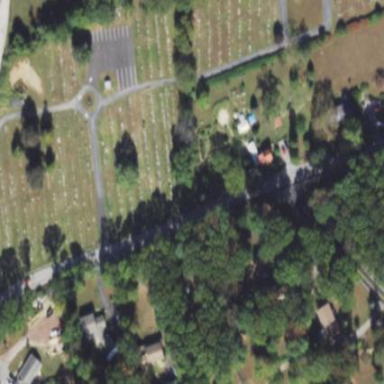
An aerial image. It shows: Cemetery.